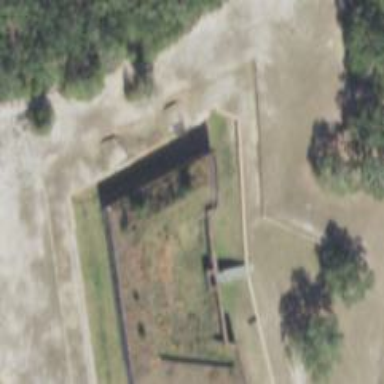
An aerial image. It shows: Retaining wall.